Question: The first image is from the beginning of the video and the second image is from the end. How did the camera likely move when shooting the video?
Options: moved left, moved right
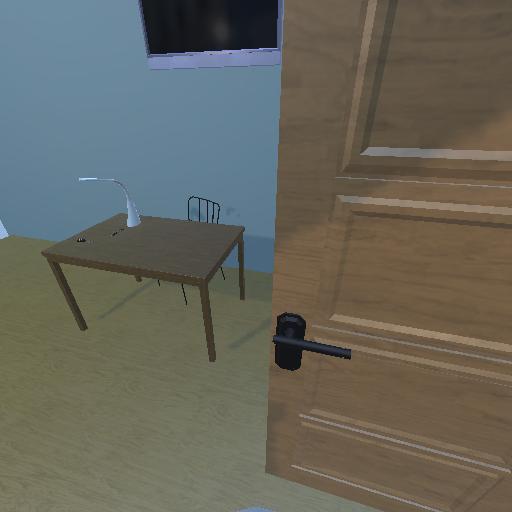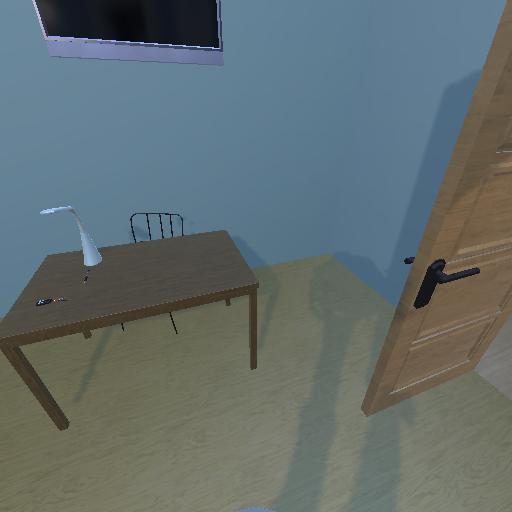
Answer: moved left